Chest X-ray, PA view. Patient: 62 years old, sex M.
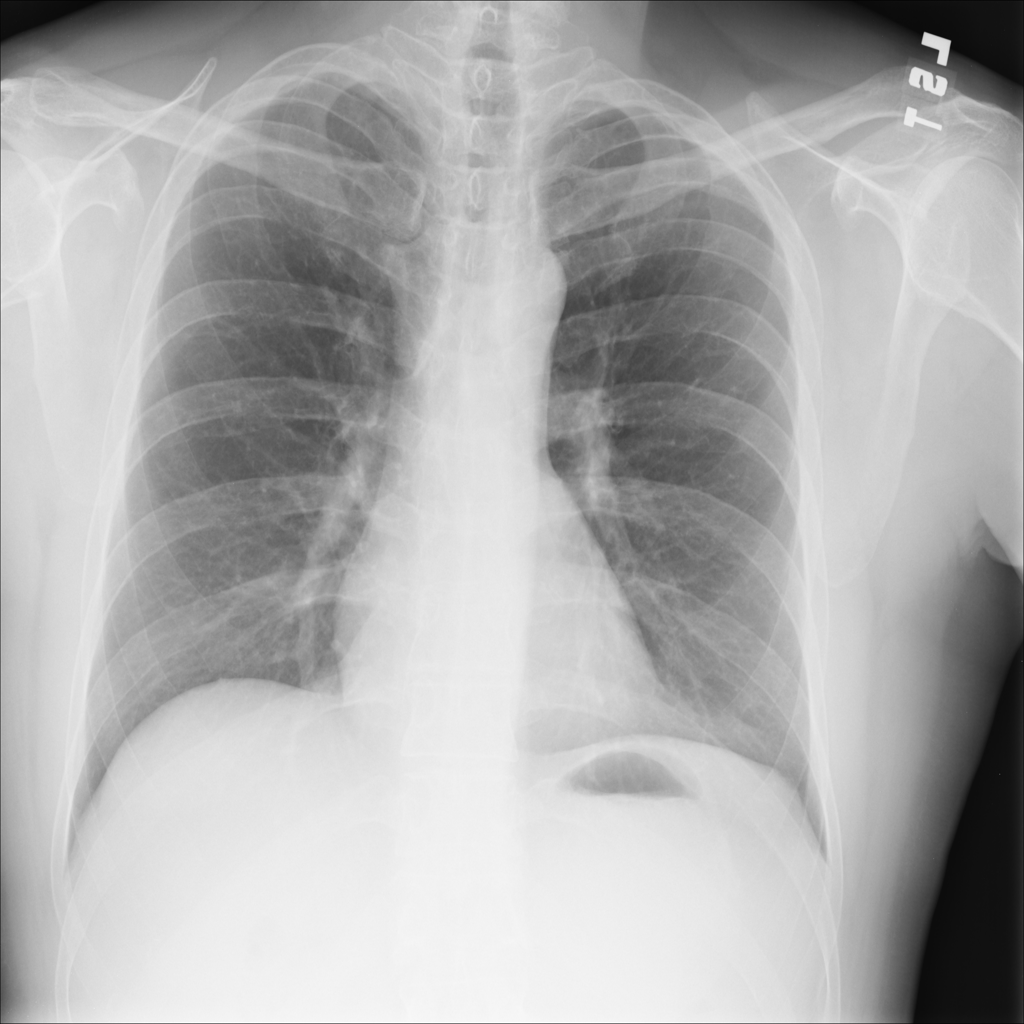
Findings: No Finding